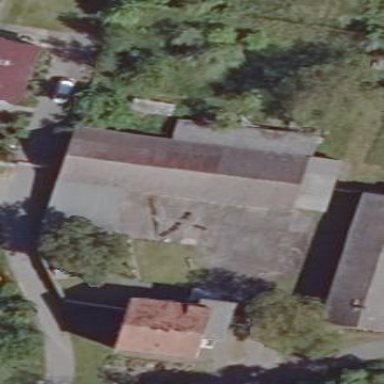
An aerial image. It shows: Building.